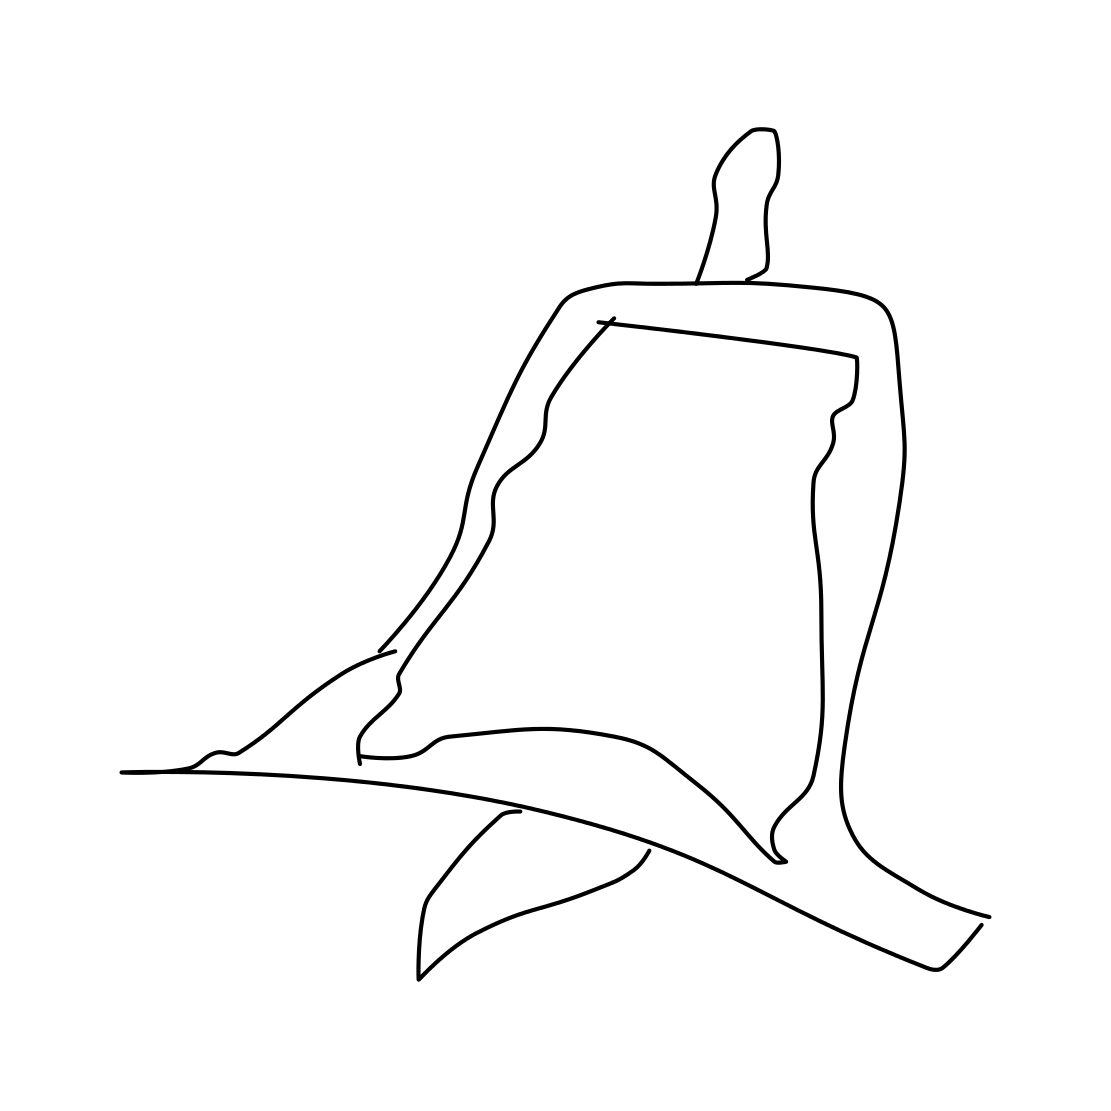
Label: bell